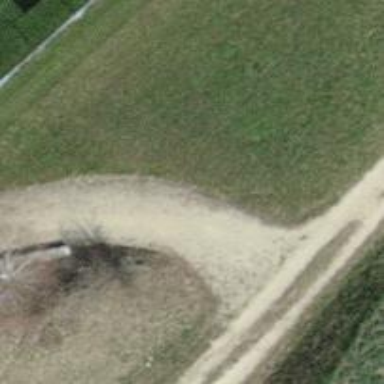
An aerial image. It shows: Track with grade2 tracktype.